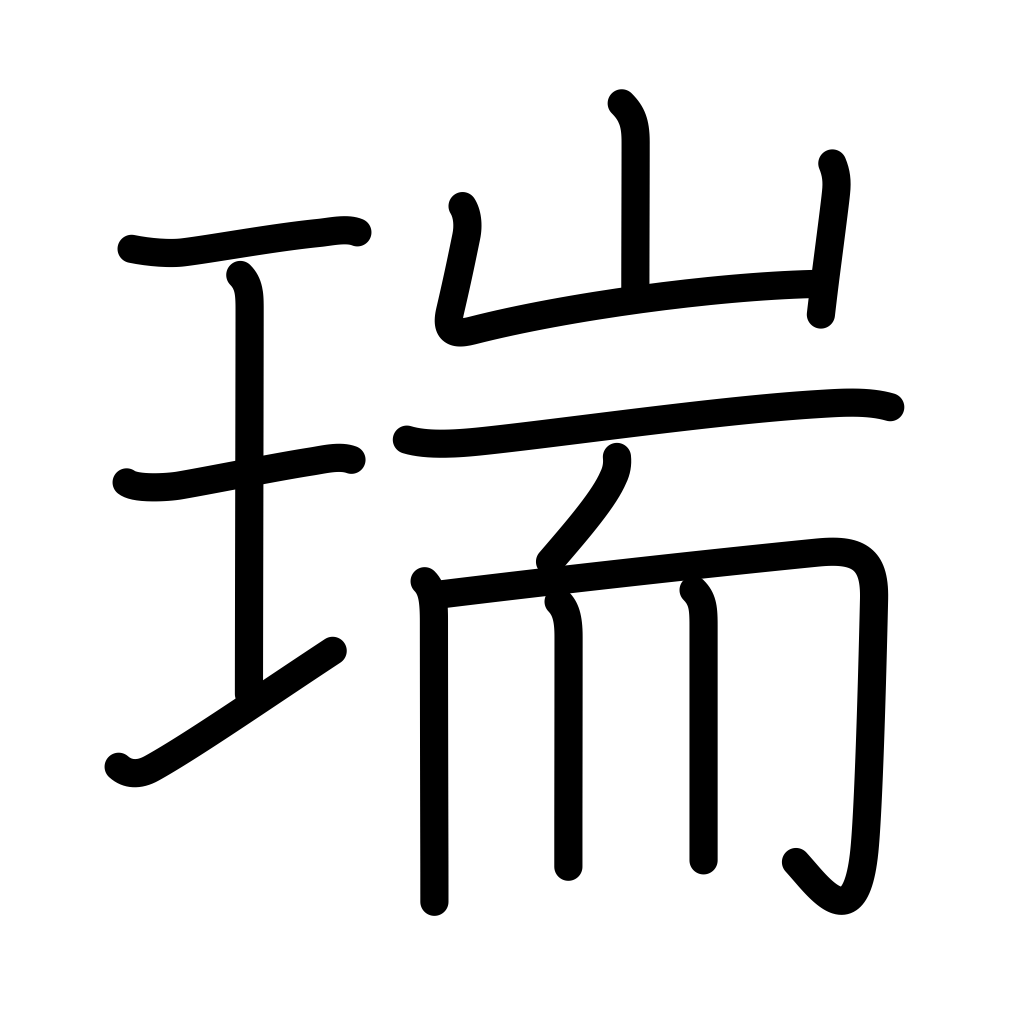
Meaning: congratulations